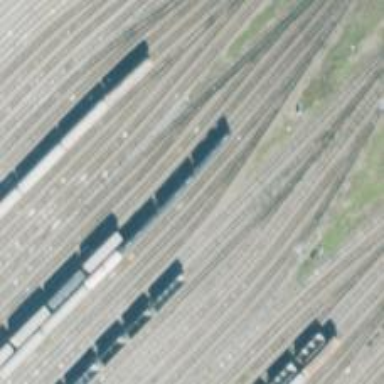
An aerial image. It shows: Railway yard used for servicing trains.